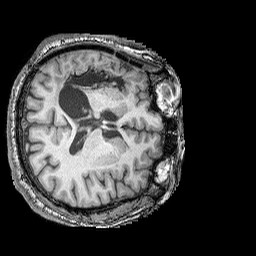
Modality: T1w
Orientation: axial
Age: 53
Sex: male
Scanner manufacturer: siemens
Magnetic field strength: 3 T
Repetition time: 2.25 s
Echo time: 0.00411 s